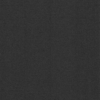
Label: dusty